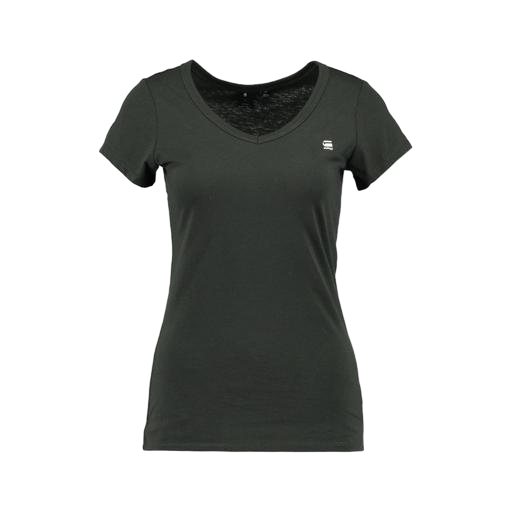
green women's slub jersey t-shirt, black v-neck t-shirt only macy, mid t-shirt, white background